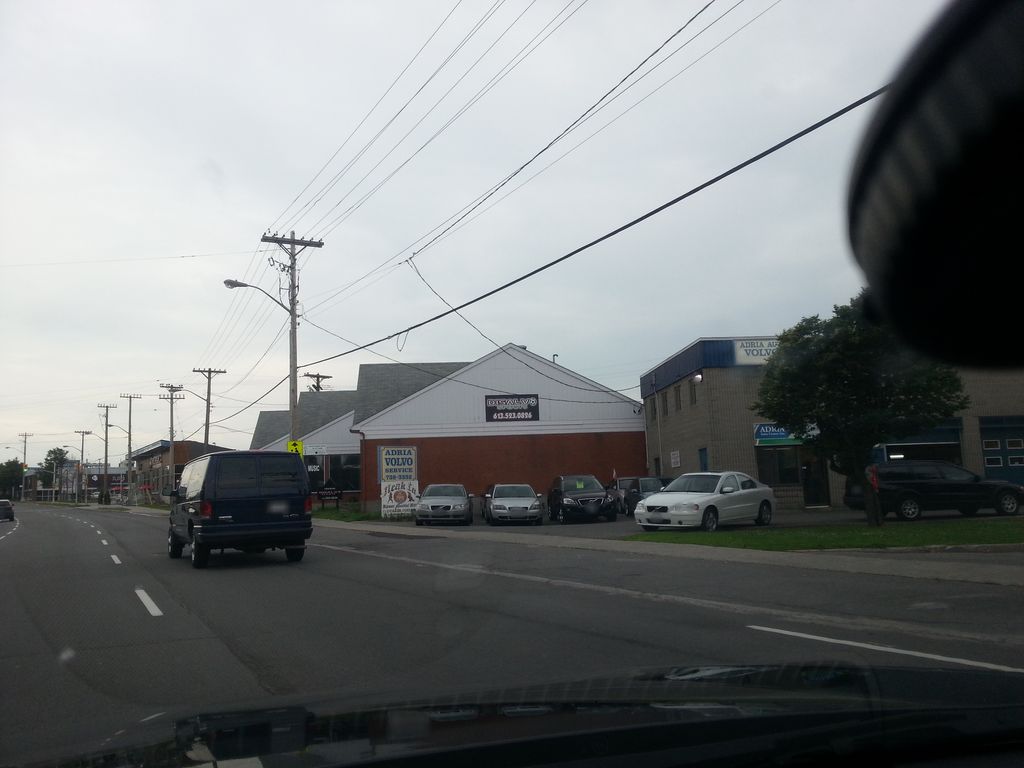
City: ottawa-gatineau